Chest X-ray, PA view. Patient: 18 years old, sex F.
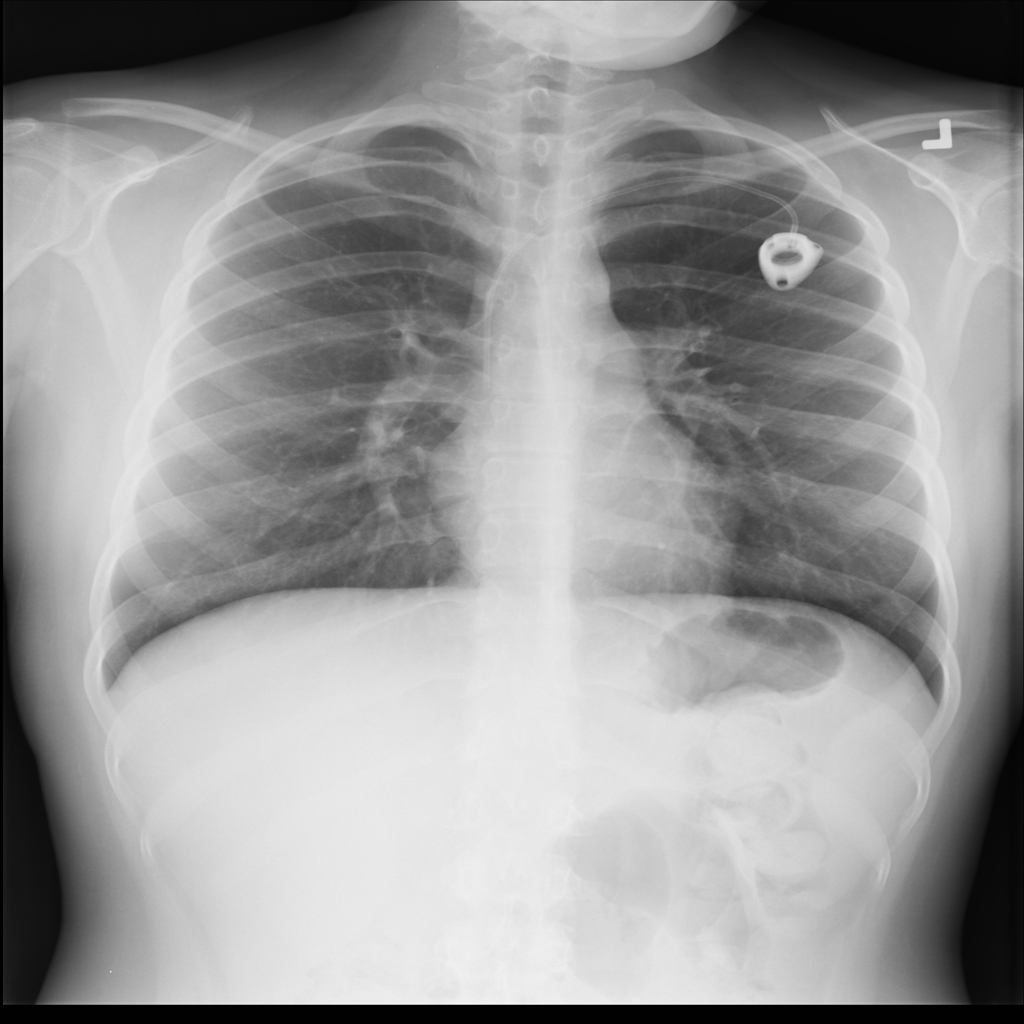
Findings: No Finding